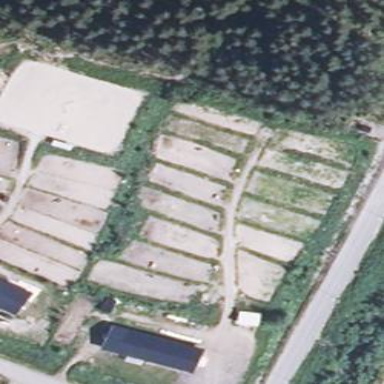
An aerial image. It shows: Fence surrounding area used for animal keeping.